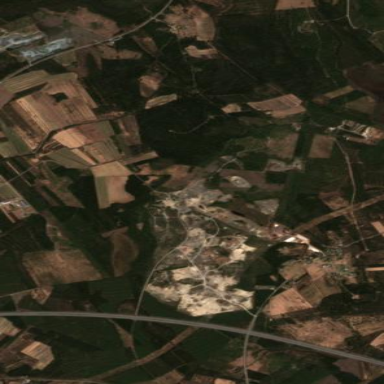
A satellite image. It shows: Quarry area.